【题型】填空题　【知识点】平面几何　【难度】easy
如图，小岛$A$在港口$P$的西南方向，一艘船从港口$P$沿正南方向航行 12 海里后到达$B$处，在$B$处测得小岛$A$在它的南偏西$60^\circ$方向，那么小岛$A$离港口$P$有\underline{\quad\quad}海里.（结果保留根号）

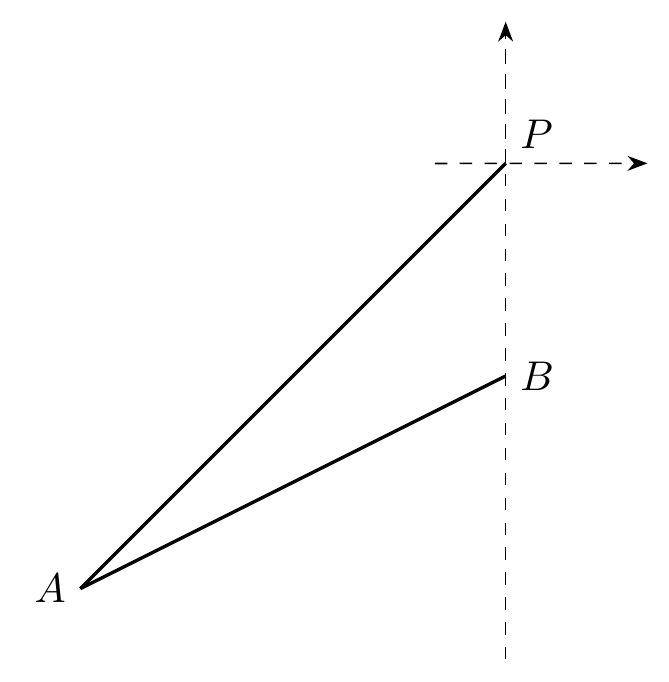
【解答】
\textbf{【答案】} $18\sqrt{2} + 6\sqrt{6}$/$6\sqrt{6} + 18\sqrt{2}$

\vspace{0.3cm}

\textbf{【分析】} 本题考查的是解直角三角形的应用-方向角问题，正确标注方向角、熟记锐角三角函数的定义是解题的关键. 作$AD \perp PB$于$D$，设$BD = x$海里，则$AD = \sqrt{3}x$，根据$\angle APD = 45^\circ$可得$AD = PD$，列出方程，求出$x$的值，根据勾股定理计算即可.

\vspace{0.3cm}

\textbf{【详解】} 解：过点$A$作$AD \perp PB$于点$D$，

根据题意得：$\angle APD = 45^\circ$，$\angle ABD = 60^\circ$，$PB = 12$（海里），

$\therefore AD = PD$，

设$BD = x$海里，则$AD = \sqrt{3}x$海里，

\[
\therefore x + 12 = \sqrt{3}x,
\]

解得：$x = 6 + 6\sqrt{3}$，

\[
\therefore AD = 18 + 6\sqrt{3},
\]

$\because \angle APD = 45^\circ$，

\[
\therefore \frac{AD}{AP} = \frac{18 + 6\sqrt{3}}{AP} = \frac{\sqrt{2}}{2},
\]

解得，$AP = 18\sqrt{2} + 6\sqrt{6}$.
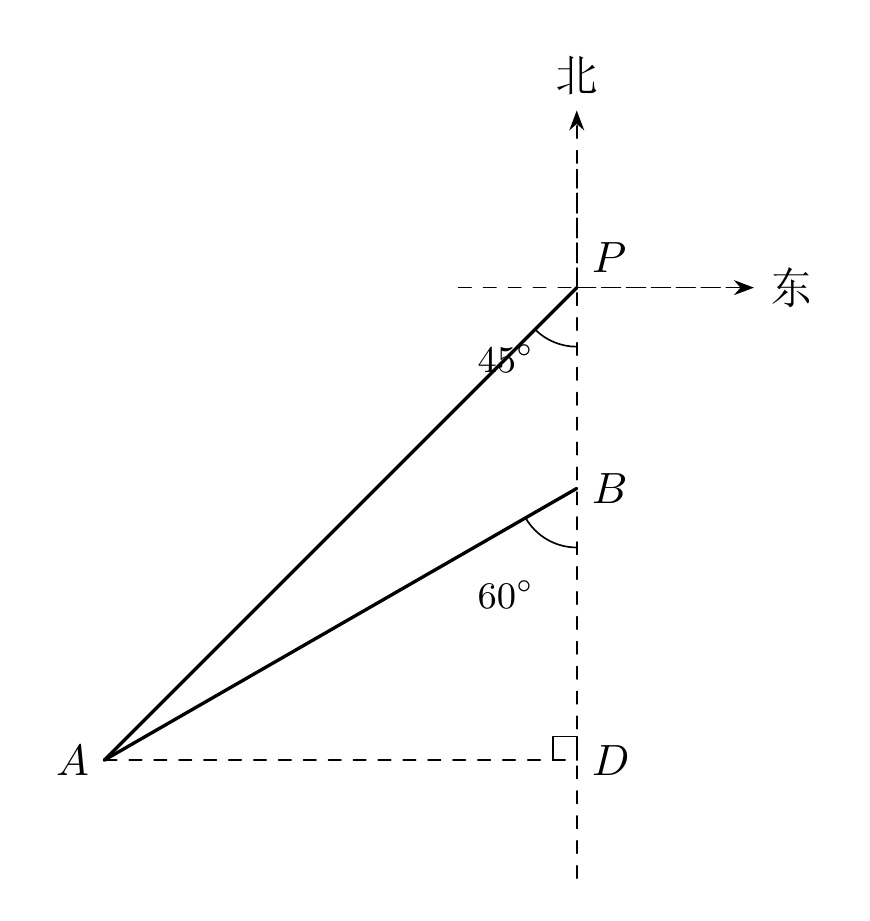